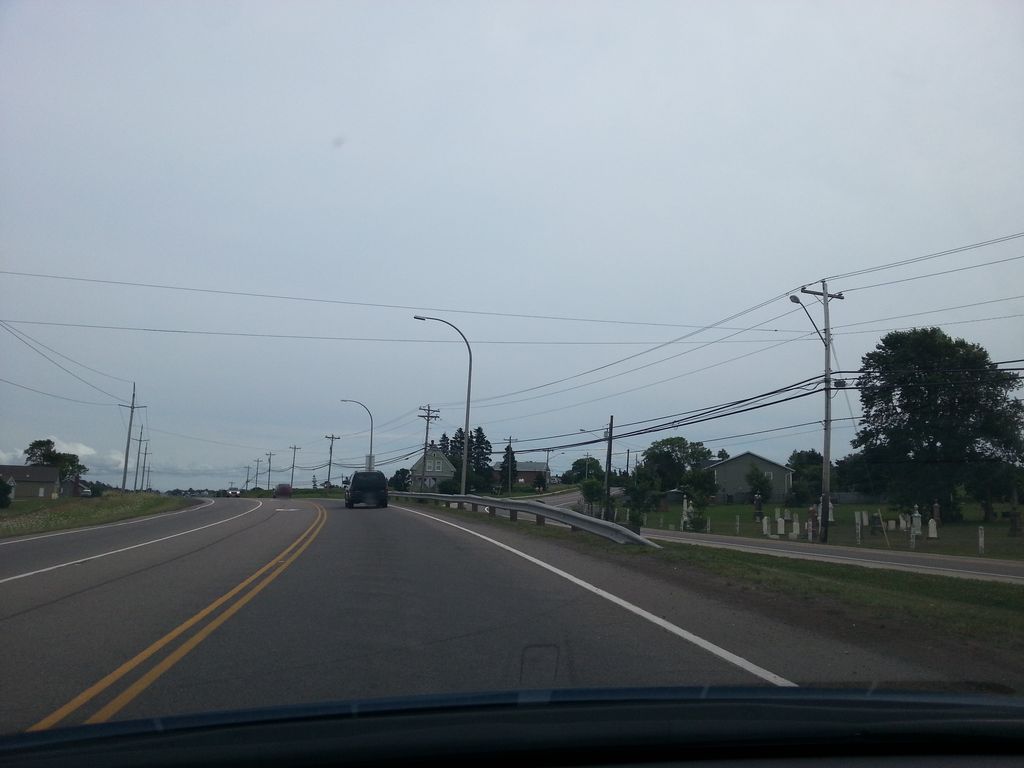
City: charlottetown